三年级 · 度量几何学
下面能求出下图周长的算式是（）。

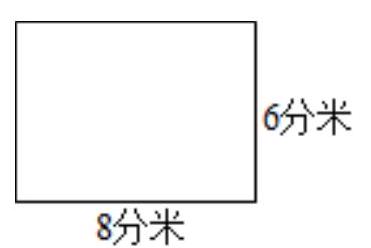
A. $(8+6) \times 2$
B. $8+6 \times 2$
C. $8 \times 6$
答案: A
解析: A

【分析】长方形的周长 $=($ 长+宽 $) \times 2$, 据此解答

【详解】由图可知, 长方形的周长 $=(8+6) \times 2$ 。故答案为: A

【点睛】熟练掌握长方形的周长公式是解答本题的关键。